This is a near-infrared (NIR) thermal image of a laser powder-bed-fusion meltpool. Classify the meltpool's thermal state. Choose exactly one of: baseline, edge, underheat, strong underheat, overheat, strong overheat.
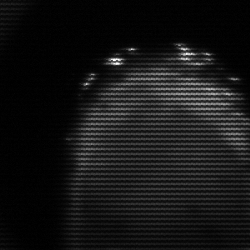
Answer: edge